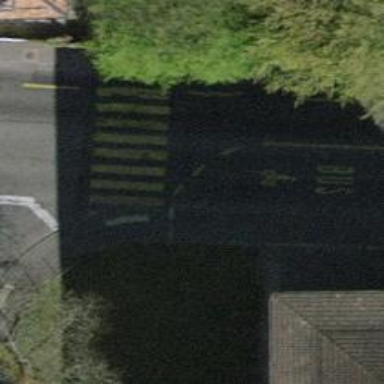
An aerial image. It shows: Marked zebra crossing on the road.